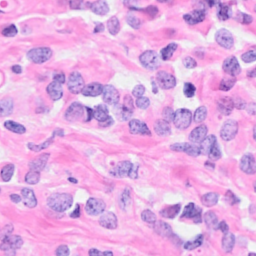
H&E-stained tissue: Breast